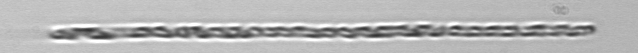
Label: Dactyliosolen_fragilissimus